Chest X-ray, PA view. Patient: 44 years old, sex F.
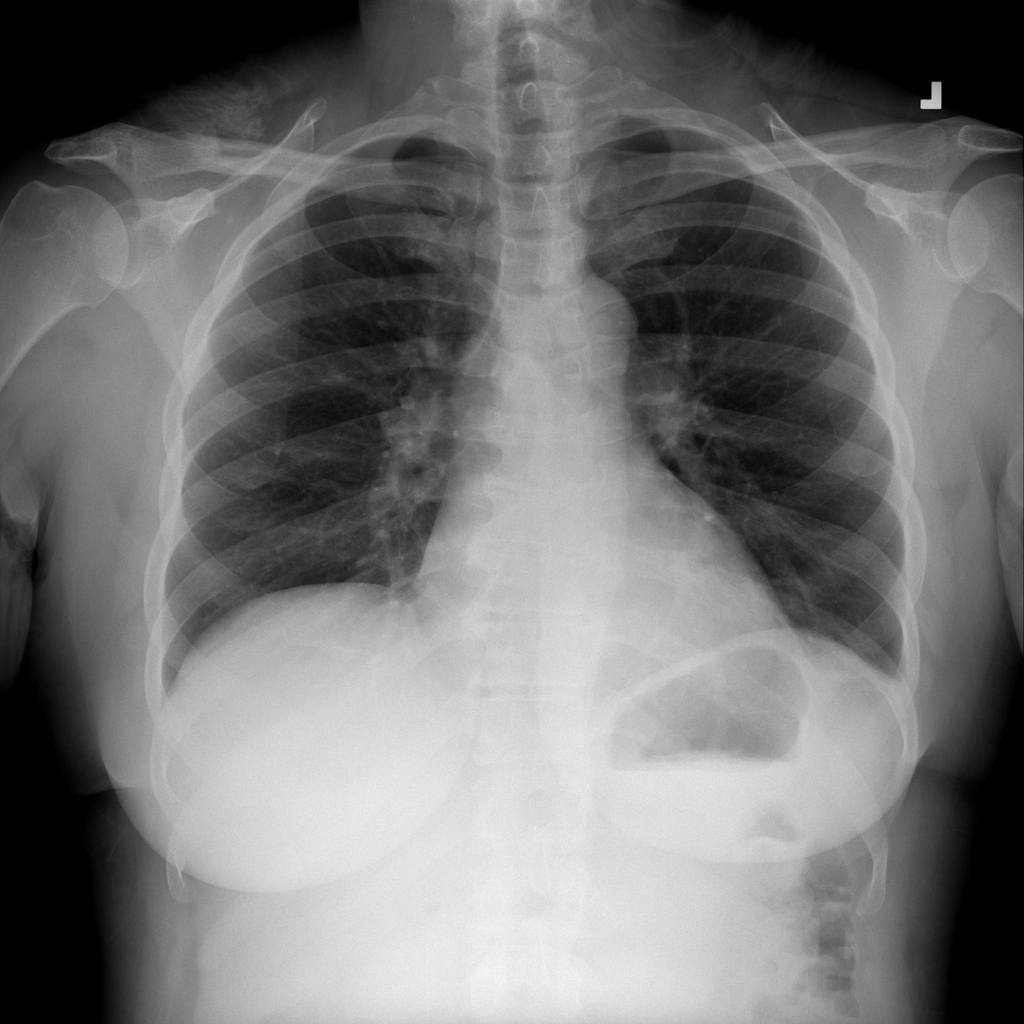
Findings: No Finding